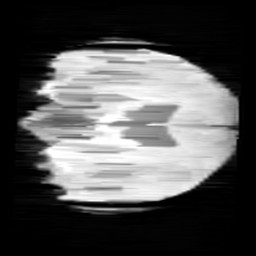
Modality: minIP
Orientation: coronal
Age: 9
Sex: female
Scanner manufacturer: siemens
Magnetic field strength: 3 T
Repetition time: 0.027 s
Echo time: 0.02 s